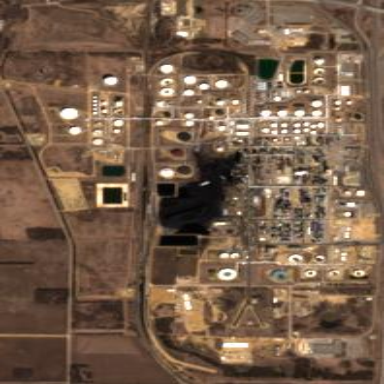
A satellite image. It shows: Industrial area with refinery.